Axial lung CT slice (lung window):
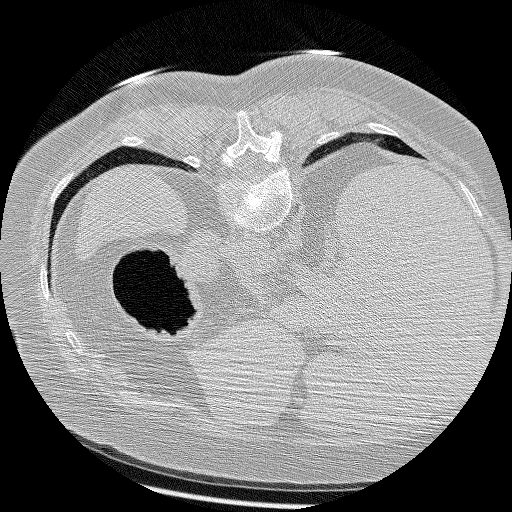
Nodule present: no